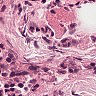
Metastatic tissue present: no